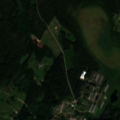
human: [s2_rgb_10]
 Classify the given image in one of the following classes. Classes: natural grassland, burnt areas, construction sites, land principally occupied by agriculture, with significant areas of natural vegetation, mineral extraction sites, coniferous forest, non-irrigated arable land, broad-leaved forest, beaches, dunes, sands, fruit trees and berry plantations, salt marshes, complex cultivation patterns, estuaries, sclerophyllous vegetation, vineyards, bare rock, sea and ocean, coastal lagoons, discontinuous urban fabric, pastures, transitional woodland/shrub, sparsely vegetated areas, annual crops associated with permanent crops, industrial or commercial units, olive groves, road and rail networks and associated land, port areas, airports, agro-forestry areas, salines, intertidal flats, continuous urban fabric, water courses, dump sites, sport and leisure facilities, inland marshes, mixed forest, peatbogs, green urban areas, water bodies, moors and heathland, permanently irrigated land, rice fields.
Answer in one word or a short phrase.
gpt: industrial or commercial units, land principally occupied by agriculture, with significant areas of natural vegetation, coniferous forest, mixed forest, inland marshes